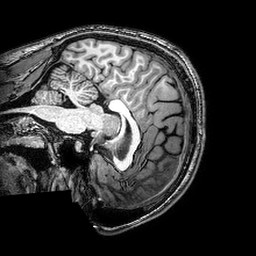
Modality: T1w
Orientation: sagittal
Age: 24
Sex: male
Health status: healthy
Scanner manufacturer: philips
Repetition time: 0.008225 s
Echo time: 0.0038 s